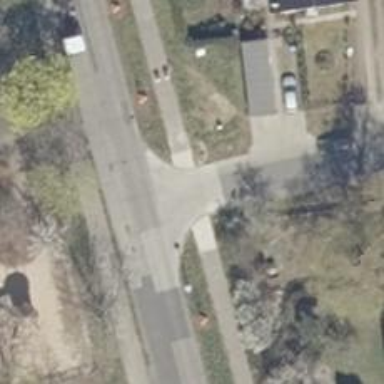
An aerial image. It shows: Residential road with asphalt surface.